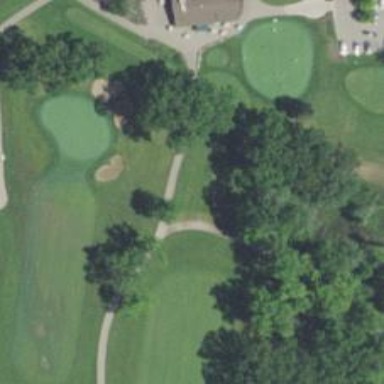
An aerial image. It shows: Path for both road and golf.